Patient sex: M
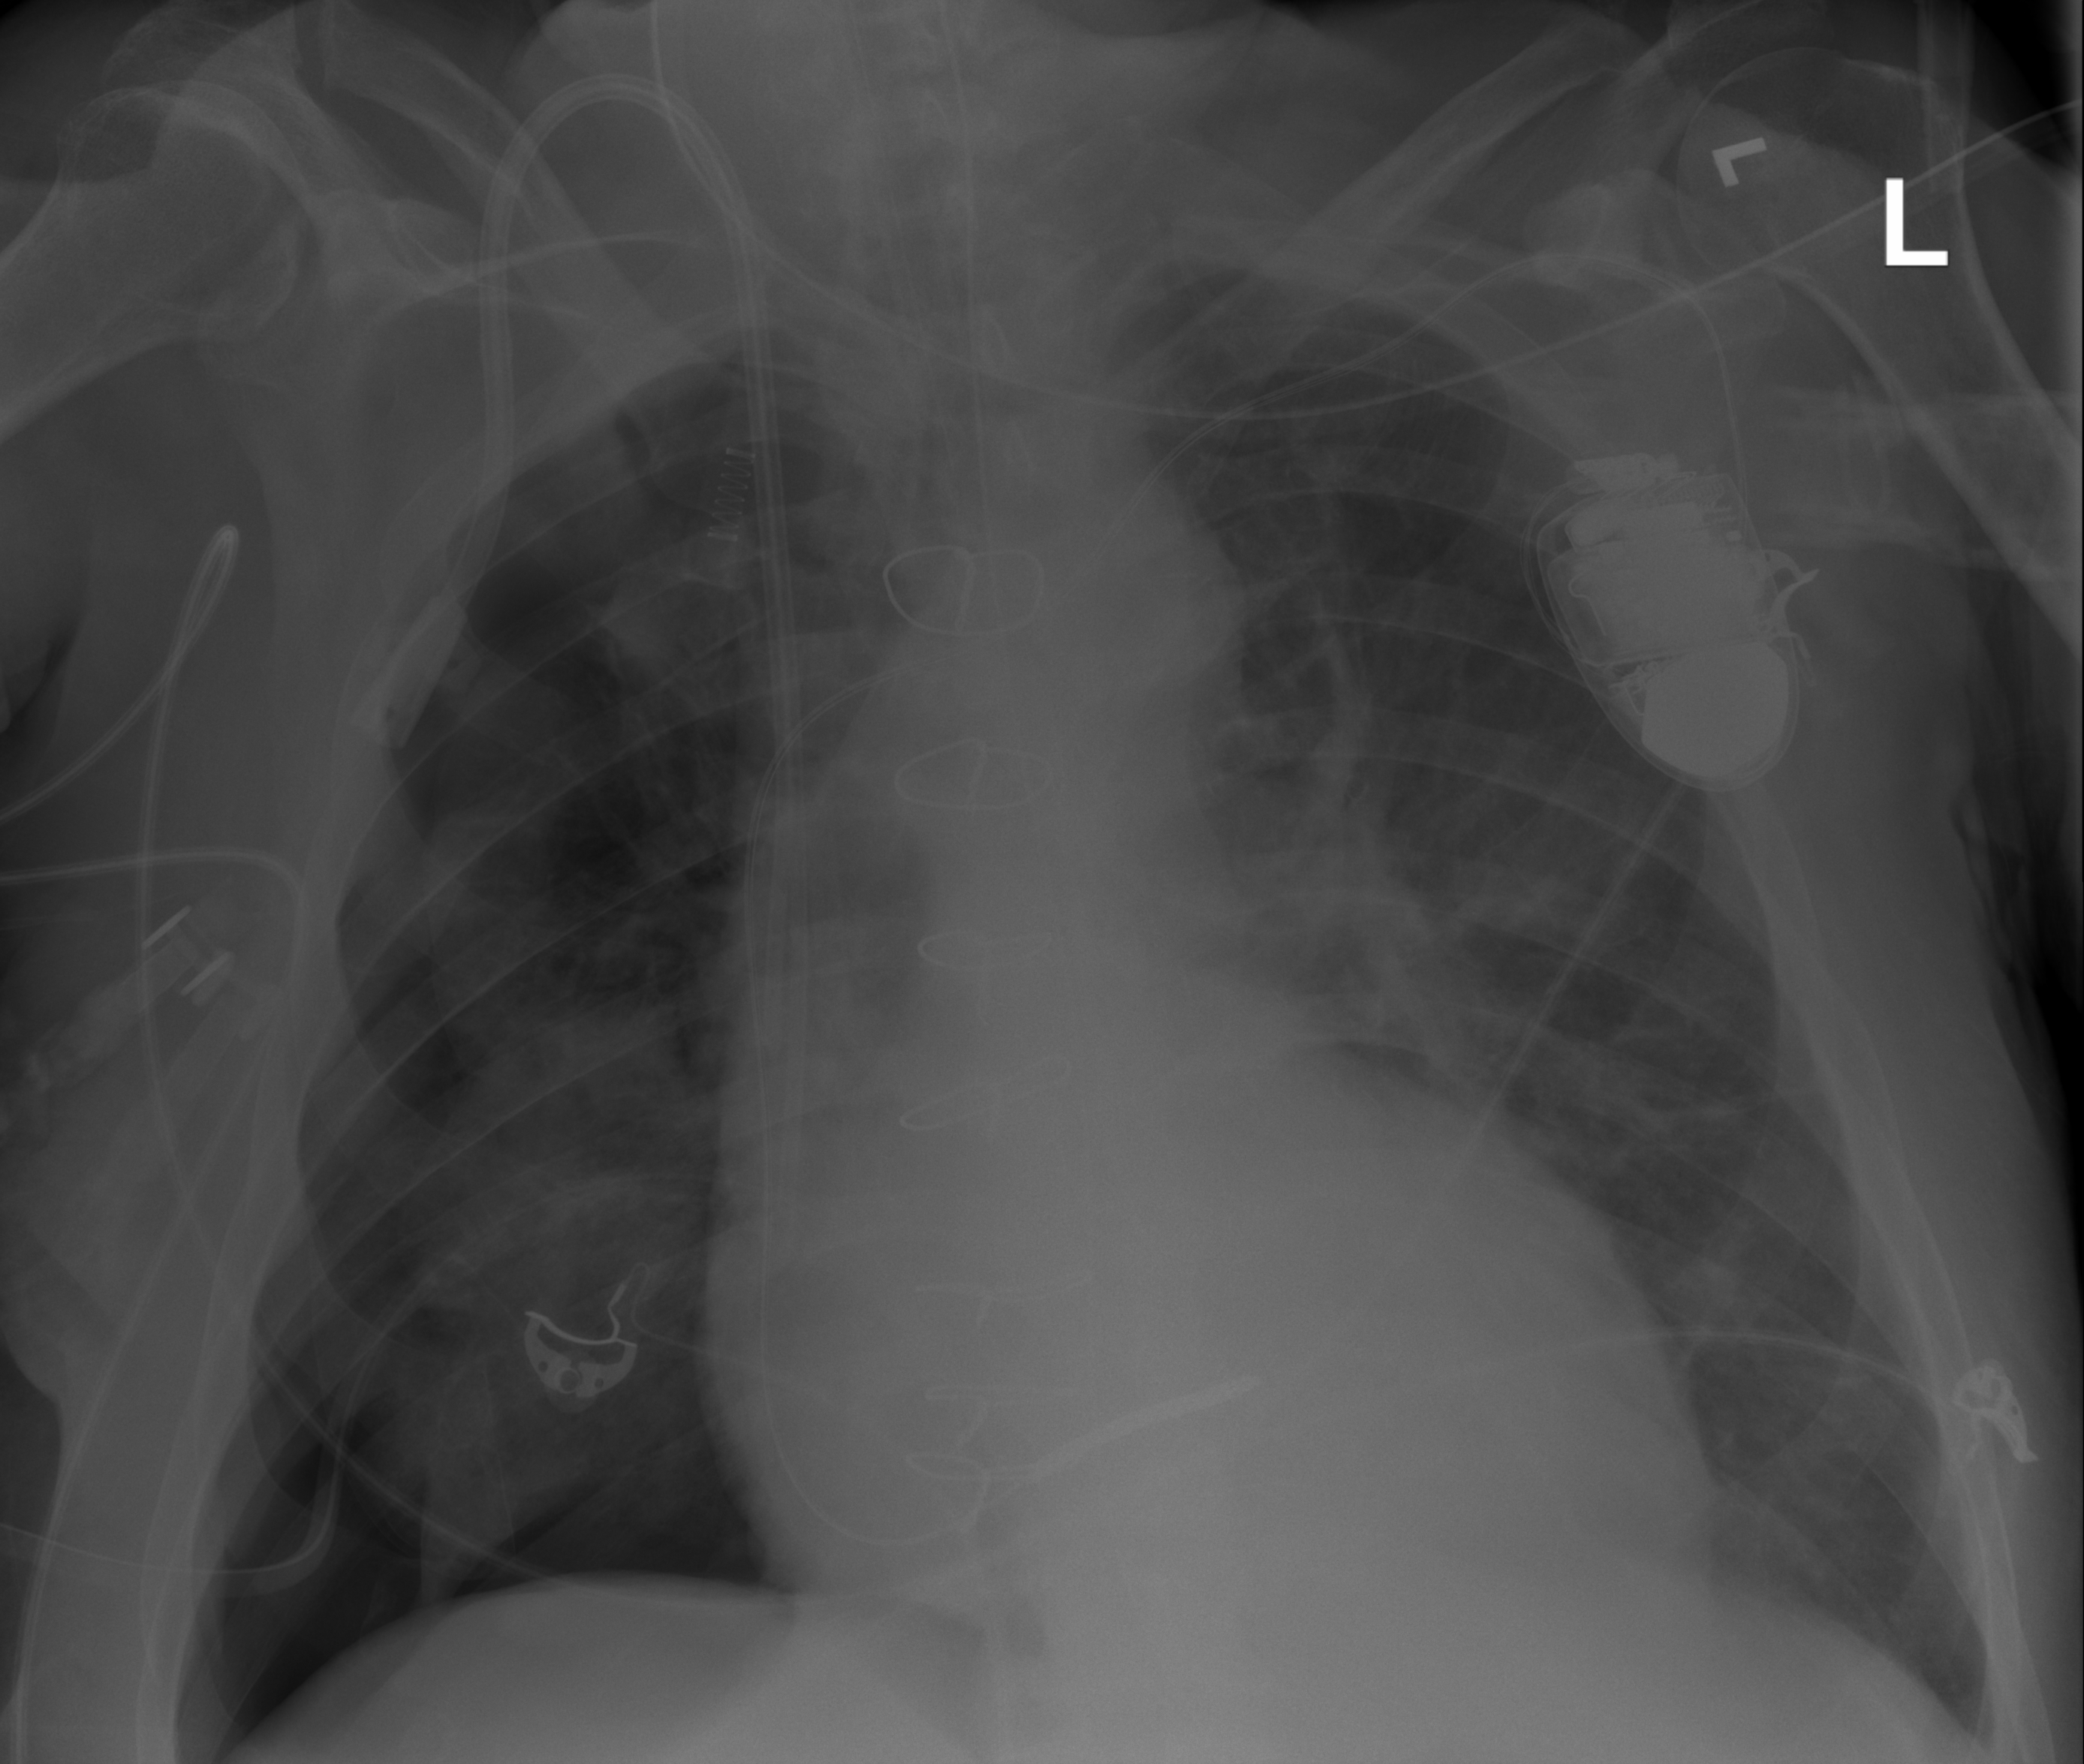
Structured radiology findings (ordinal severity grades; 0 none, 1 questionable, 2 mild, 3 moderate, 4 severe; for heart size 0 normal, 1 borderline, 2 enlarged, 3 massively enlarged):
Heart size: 2
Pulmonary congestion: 2
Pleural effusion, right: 1
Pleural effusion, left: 2
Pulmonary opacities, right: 2
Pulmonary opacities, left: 2
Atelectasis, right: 2
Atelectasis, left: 2